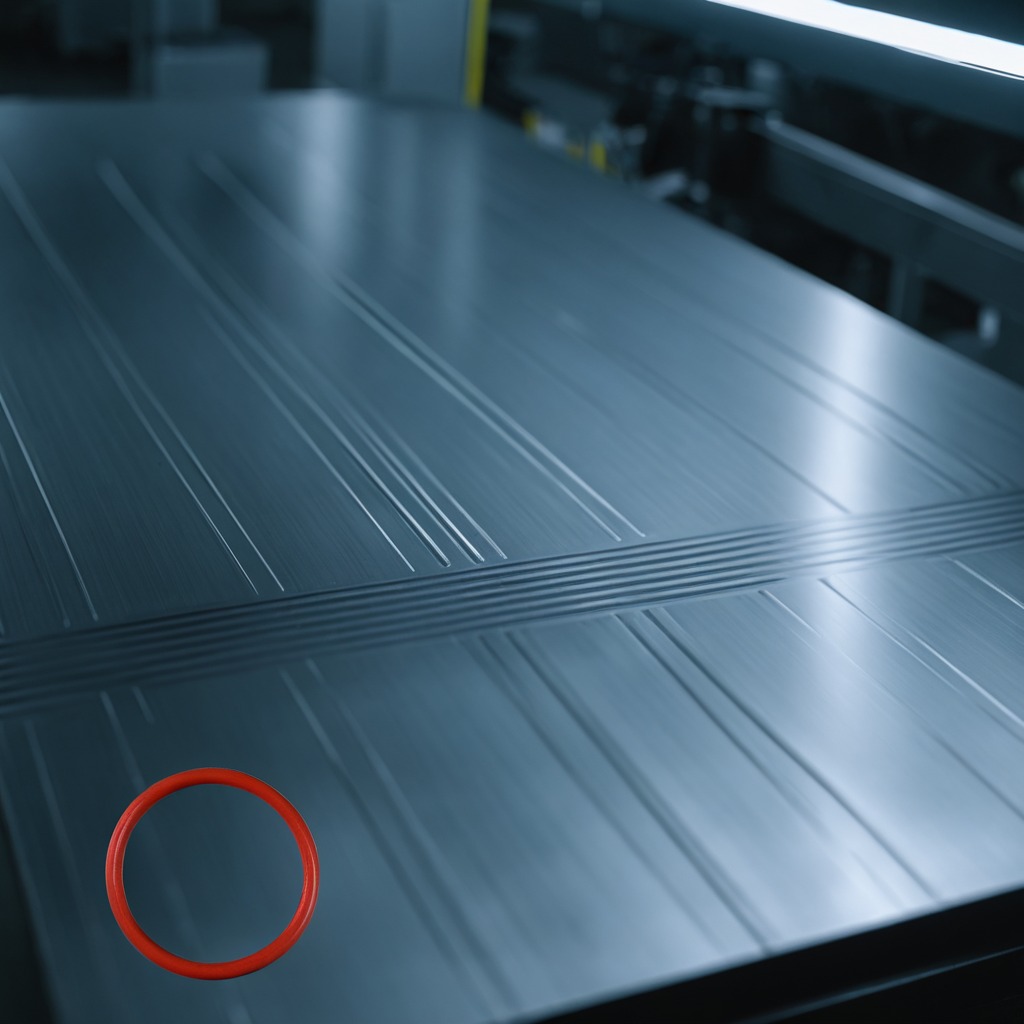
A rubber O-ring is lying on the metal table in a machine shop under fluorescent lights.